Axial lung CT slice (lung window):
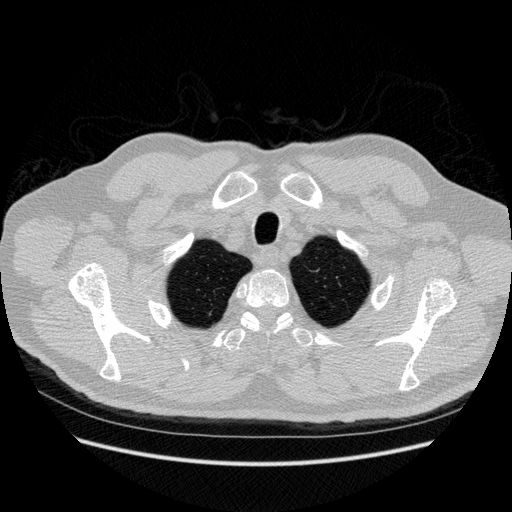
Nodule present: no